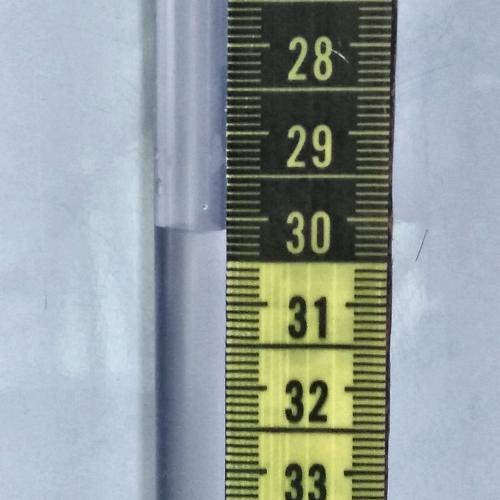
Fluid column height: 30.1 cm